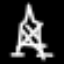
Label: The Eiffel Tower